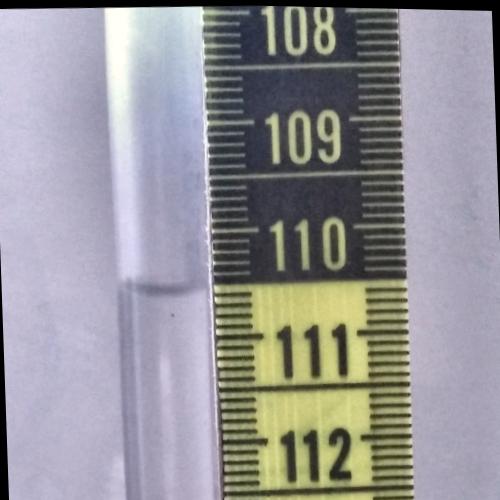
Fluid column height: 110.5 cm